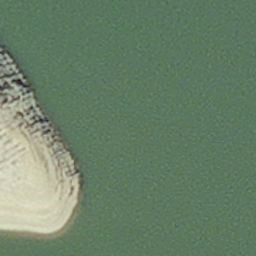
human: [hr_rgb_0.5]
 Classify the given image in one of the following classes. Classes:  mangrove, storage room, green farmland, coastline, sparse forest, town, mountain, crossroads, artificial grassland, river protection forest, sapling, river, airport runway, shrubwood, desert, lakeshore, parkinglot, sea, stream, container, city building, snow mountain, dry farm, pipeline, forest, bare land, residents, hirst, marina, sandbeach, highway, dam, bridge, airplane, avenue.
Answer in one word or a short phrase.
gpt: hirst